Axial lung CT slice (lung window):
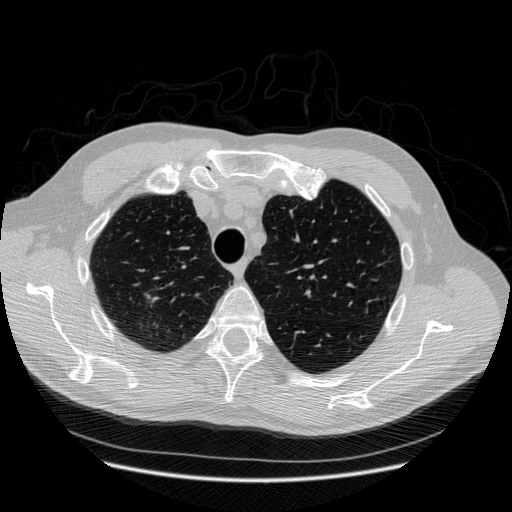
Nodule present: yes
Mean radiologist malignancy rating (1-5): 4